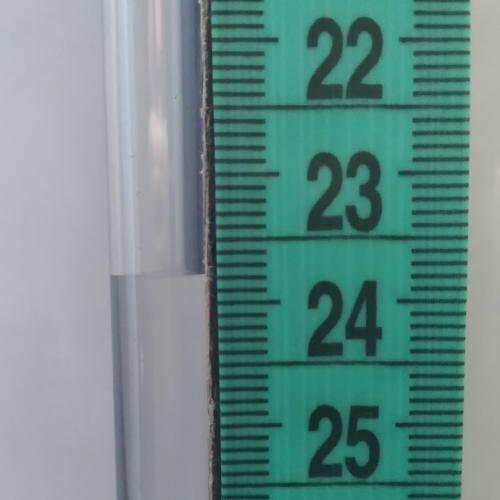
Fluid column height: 23.8 cm